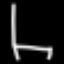
Label: chair